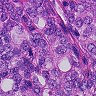
Metastatic tissue present: yes